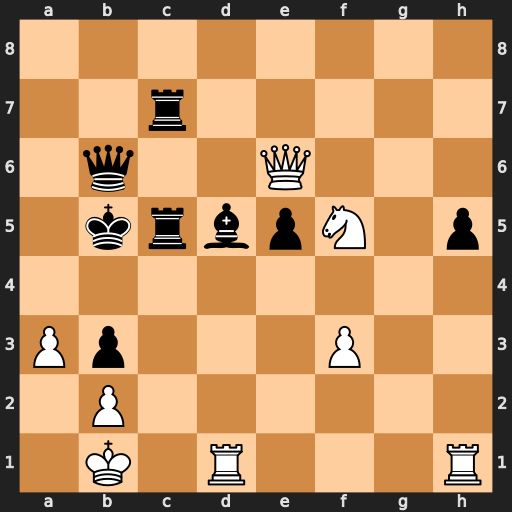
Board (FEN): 8/2r5/1q2Q3/1krbpN1p/8/Pp3P2/1P6/1K1R3R
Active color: w
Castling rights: -
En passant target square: -
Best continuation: Nd6+ Ka6 Rxd5 Rxd5 Qxd5